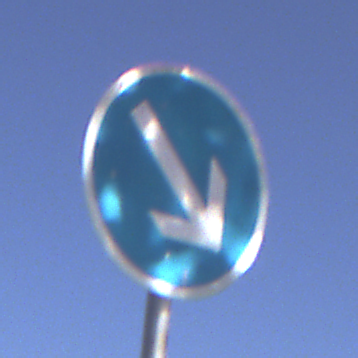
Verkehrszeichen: VorgeschriebeneVorbeifahrtRechts
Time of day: MorningAfternoon
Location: Outdoor (Nature)
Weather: Clear
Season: NotSpecified
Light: Natural